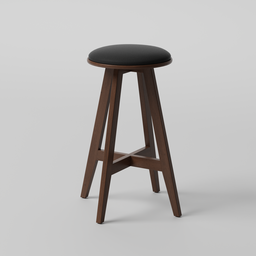
Label: furniture